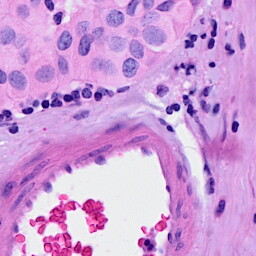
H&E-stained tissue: Breast